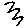
Label: zigzag